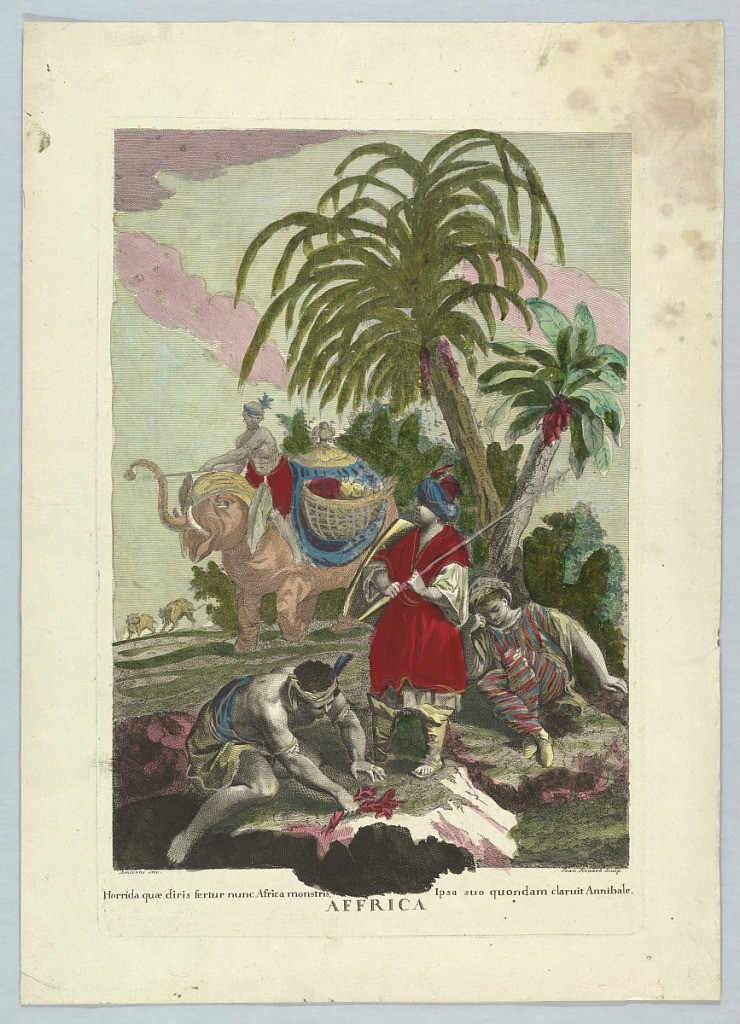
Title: Africa
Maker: Giovanni Volpato, Italian, 1740 - 1803
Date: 1740–1803
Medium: Etching and brush and watercolor on paper
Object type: Print
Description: Allegory of Africa